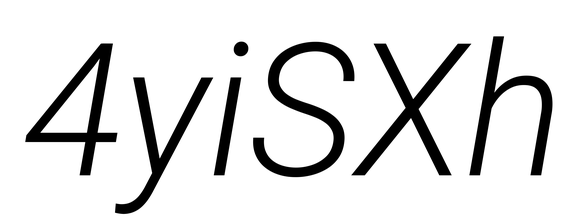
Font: Roboto-Italic_Light_Italic